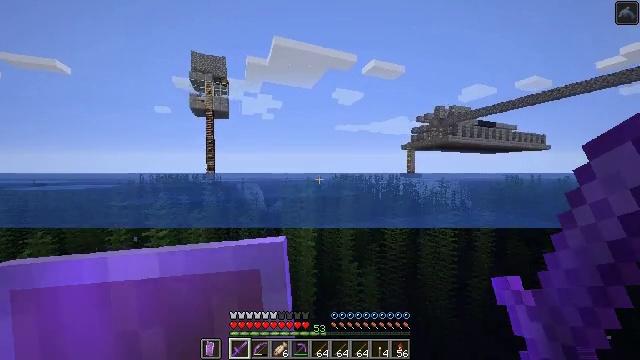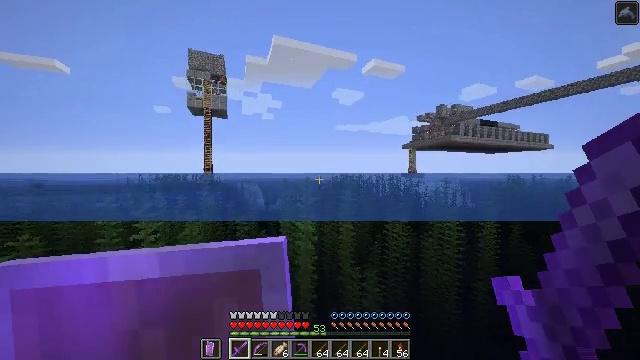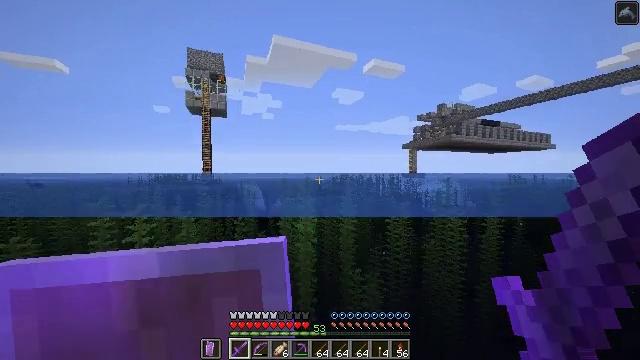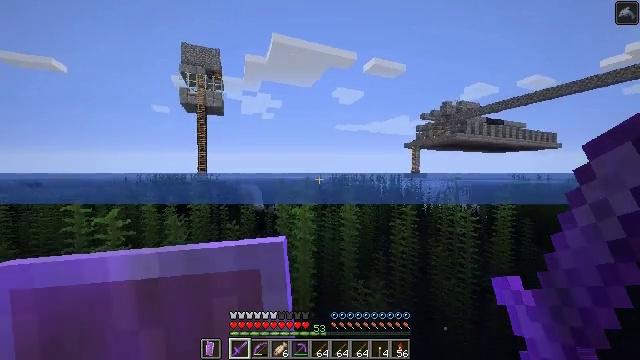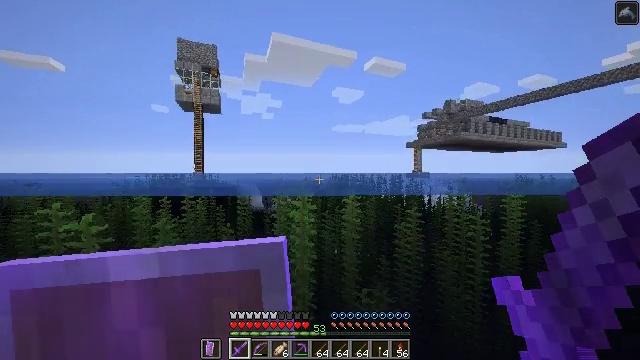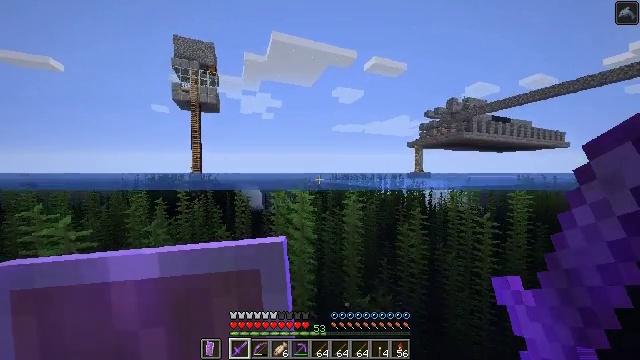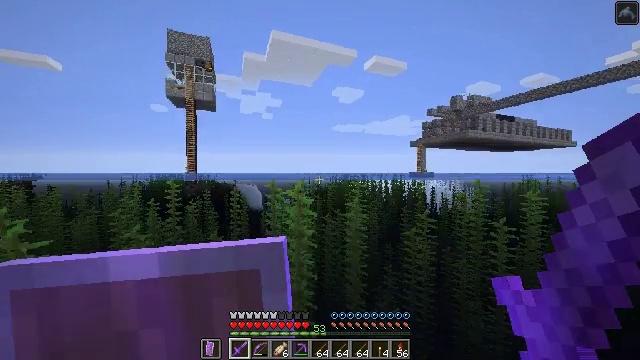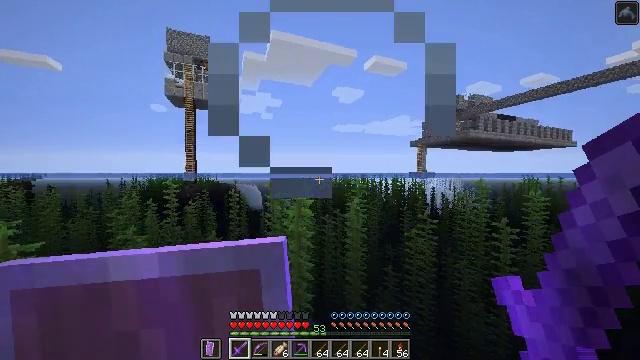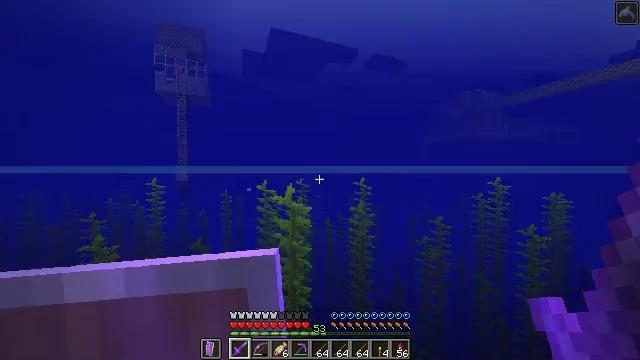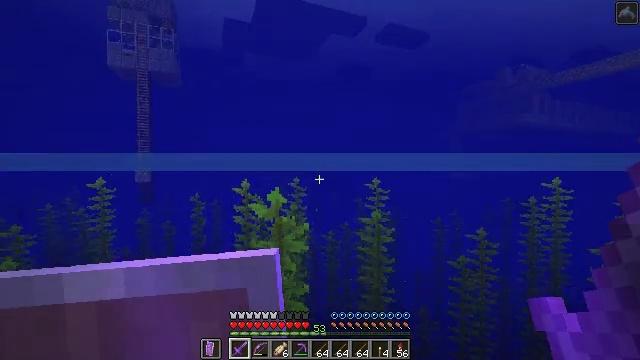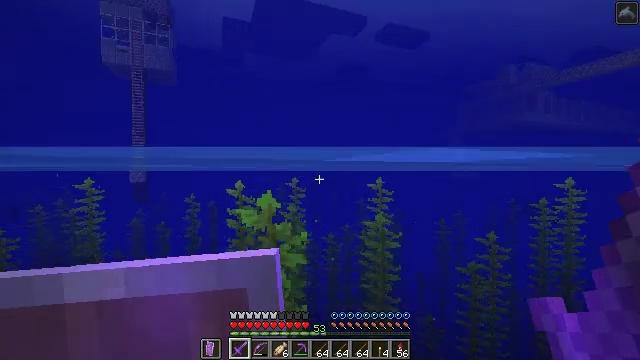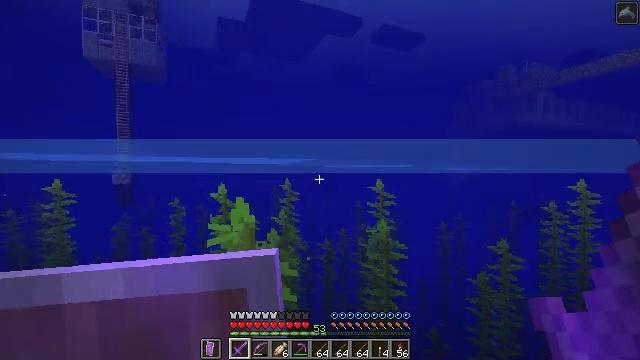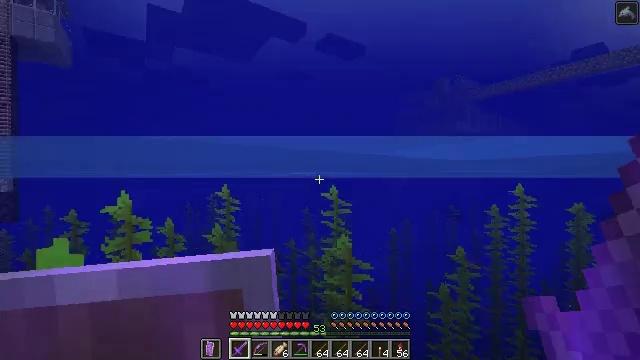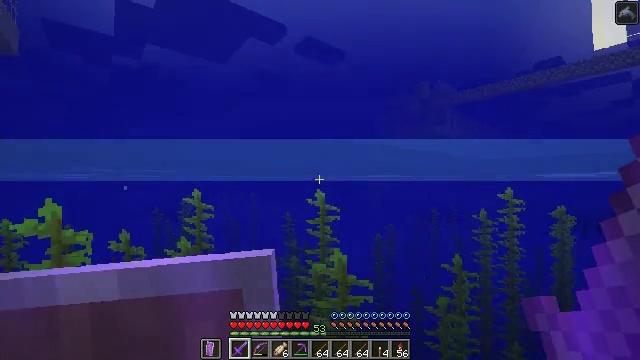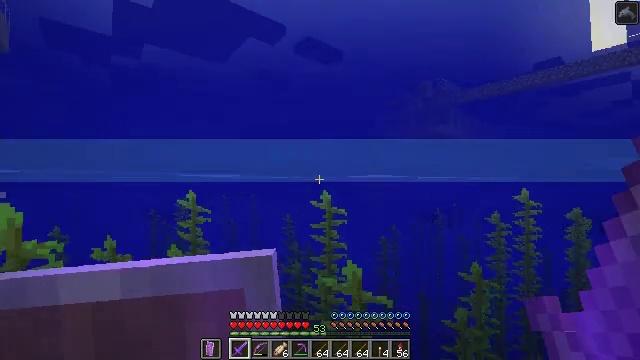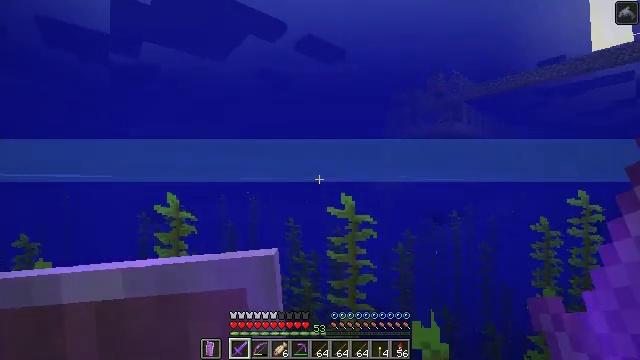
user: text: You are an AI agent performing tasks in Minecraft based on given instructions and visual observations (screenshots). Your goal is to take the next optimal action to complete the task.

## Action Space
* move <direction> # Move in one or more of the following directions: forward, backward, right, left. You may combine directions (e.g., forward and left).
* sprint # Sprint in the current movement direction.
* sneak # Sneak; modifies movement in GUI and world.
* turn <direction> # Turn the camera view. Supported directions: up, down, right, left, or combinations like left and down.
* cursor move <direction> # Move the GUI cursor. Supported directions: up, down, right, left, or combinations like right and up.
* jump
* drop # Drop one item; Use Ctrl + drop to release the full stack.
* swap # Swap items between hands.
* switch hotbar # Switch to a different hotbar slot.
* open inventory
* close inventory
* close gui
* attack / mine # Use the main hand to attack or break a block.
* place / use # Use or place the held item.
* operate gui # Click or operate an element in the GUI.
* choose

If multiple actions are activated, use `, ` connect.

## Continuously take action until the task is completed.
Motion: motion action
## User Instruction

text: craft item air
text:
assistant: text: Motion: move forward, sprint
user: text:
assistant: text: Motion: move forward, sprint
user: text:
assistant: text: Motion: move forward, sprint
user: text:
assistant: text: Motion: move forward, sprint
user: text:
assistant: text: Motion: move forward, sprint
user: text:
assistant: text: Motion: move forward, sprint
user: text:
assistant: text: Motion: move forward, sprint
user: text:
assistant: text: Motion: move forward, sprint
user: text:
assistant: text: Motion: move forward, sprint
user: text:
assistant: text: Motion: move forward, sprint
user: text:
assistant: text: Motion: move forward, sprint, turn right
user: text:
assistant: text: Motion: move forward, sprint, turn right and up
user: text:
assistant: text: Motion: move forward, sprint, turn right
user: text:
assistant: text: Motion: move forward, sprint
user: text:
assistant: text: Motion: move forward, sprint
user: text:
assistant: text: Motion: move forward, sprint
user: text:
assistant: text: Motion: move forward, sprint
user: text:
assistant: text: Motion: move forward, sprint
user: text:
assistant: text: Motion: move forward, sprint, turn right
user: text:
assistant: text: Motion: move forward, sprint, turn right
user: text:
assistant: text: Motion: move forward, sprint, turn right
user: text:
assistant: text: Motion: move forward and move right, sprint, turn right
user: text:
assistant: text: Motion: move forward and move right
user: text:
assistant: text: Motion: move forward and move right
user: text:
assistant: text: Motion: move right
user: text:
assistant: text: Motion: move right
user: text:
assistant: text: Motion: move right
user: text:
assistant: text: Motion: move right
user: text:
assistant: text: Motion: move right
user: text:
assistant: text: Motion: move right